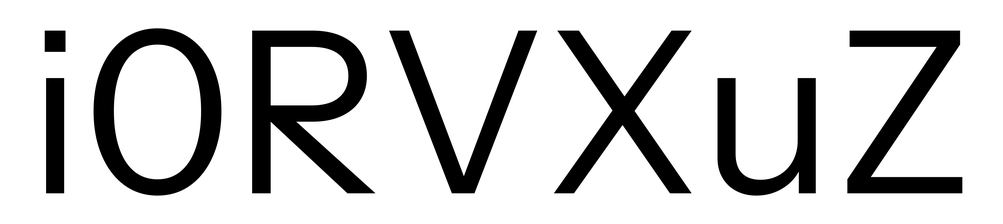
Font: InstrumentSans_Regular